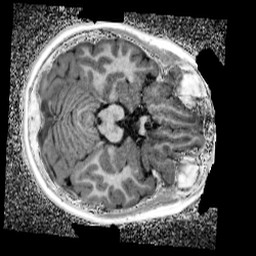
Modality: UNIT1_denoised
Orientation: axial
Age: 10
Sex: female
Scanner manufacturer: siemens
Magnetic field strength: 3 T
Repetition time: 4 s
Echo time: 0.00299 s